Interaction volume radius: 5 \u00c5
Interaction volume height: 20 \u00c5
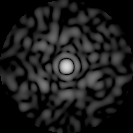
Disorder parameter: 0.7864